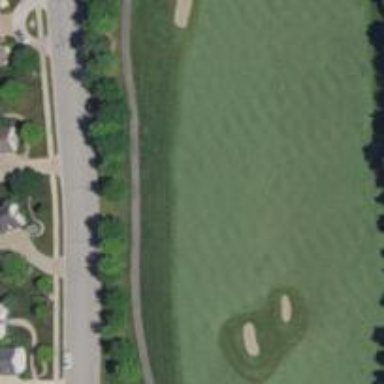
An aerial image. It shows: Golf hole.